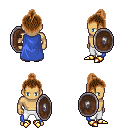
a pixel art fantasy rpg character, male body template, human, tanned skin, blue cape, white pants, brown short topknot hairstyle, gold boots, shield, four views (front, back, left, right), 2x2 character sprite sheet, small pixel art, hard edges, no anti-aliasing